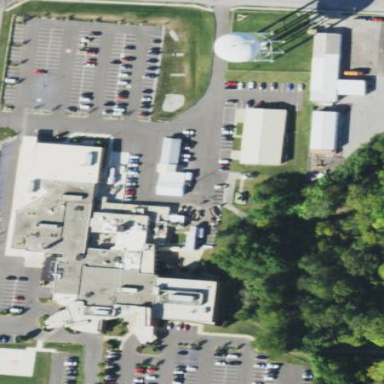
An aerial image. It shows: Healthcare facility identified as hospital.